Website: apple-inc
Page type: account-selection
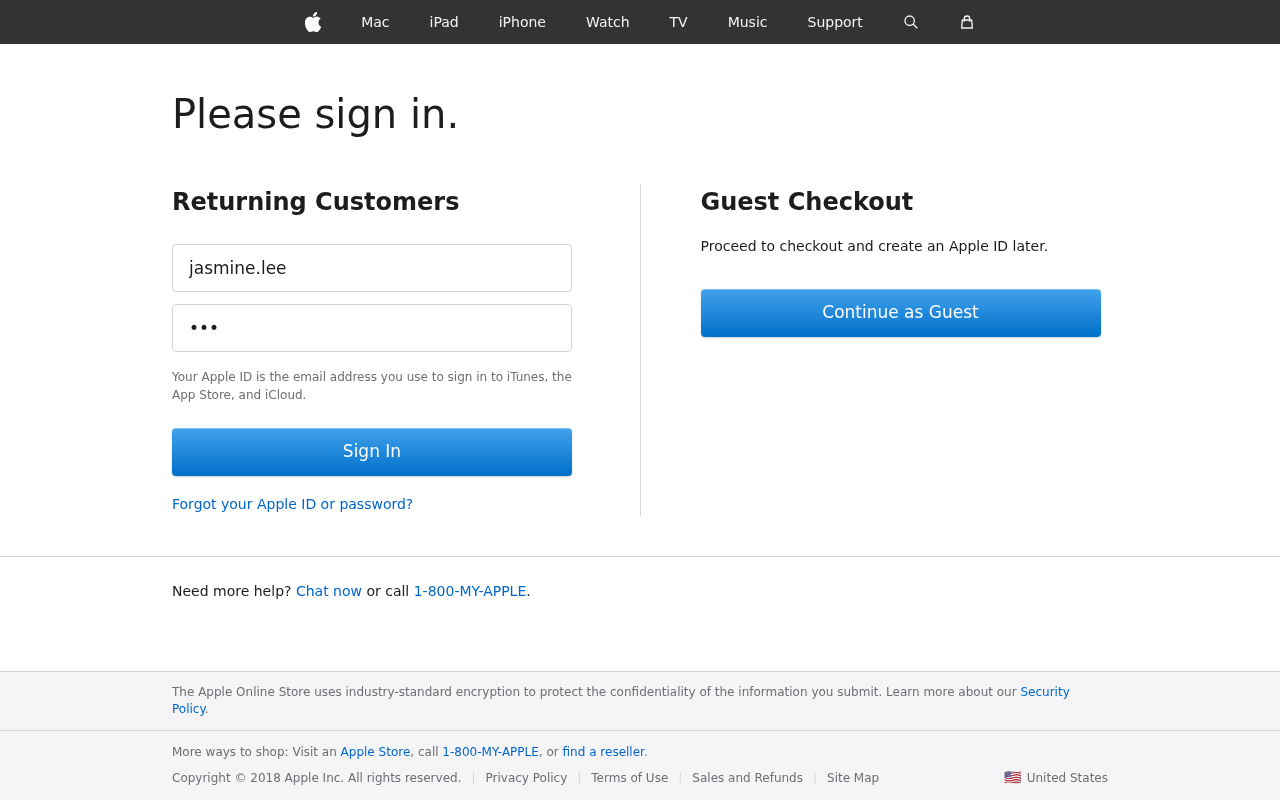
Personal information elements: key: PII_LOGIN_USERNAME
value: jasmine.lee